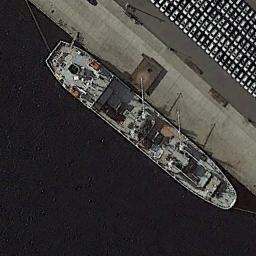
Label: ship